Interaction volume radius: 5 \u00c5
Interaction volume height: 15 \u00c5
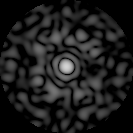
Disorder parameter: 0.8445